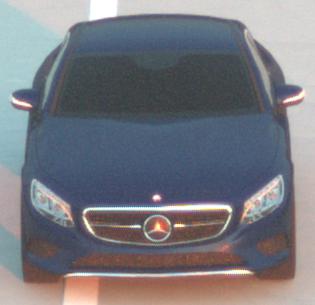
Make: Mercedes-Benz
Model: S 400 Coupé
Detailed model: S-Class (217) Coupé
Model produced from: 2015/10
Model produced until: 2017/09
Doors: 2
Color: blue
Road condition: dry road
Daytime: sunrise or sunset
Contrast: medium contrast